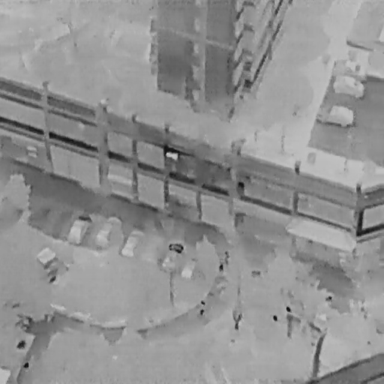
There are five Cars in the infrared image.